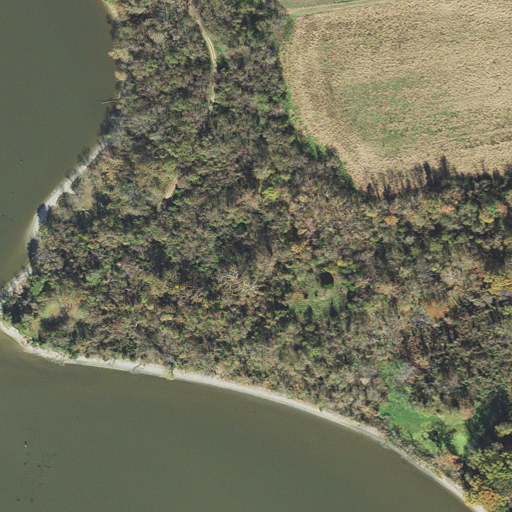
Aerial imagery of cape in Maryland named Chapel Point containing open water, deciduous forest, cultivated crops, woody wetlands, open development, and evergreen forest